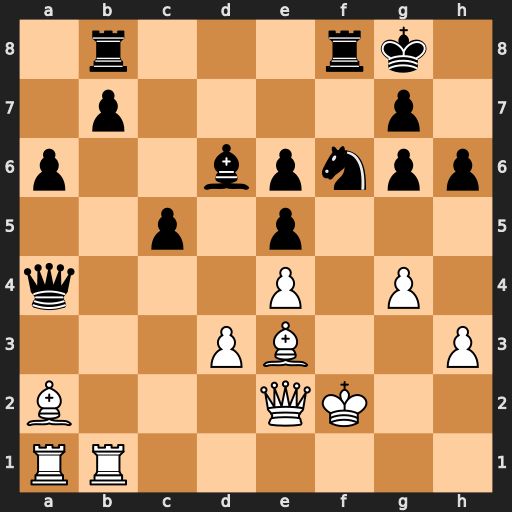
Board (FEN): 1r3rk1/1p4p1/p2bpnpp/2p1p3/q3P1P1/3PB2P/B3QK2/RR6
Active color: w
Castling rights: -
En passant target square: -
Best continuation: Bxe6+ Kh7 Rxa4